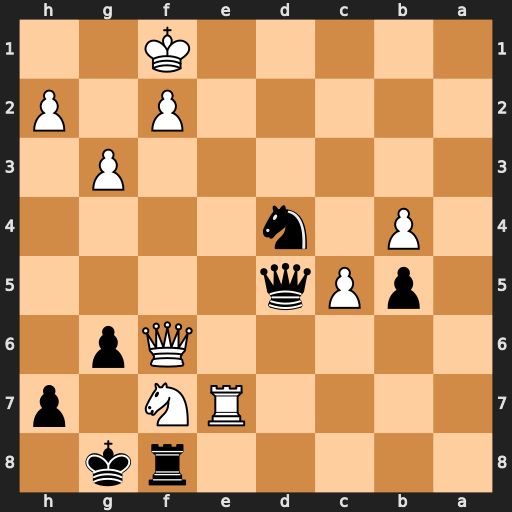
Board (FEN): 5rk1/4RN1p/5Qp1/1pPq4/1P1n4/6P1/5P1P/5K2
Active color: b
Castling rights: -
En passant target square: -
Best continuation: Qh1#